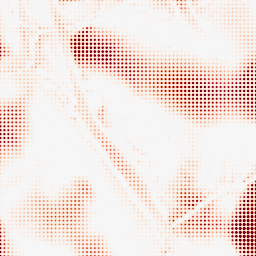
Category: morphological
Decomposition family: morphological
Decomposition parameters: operation: opening
size: 50
Upsampling method: sinc_hamming
Upsampling parameters: scale: 8
kernel_size: 4
Upsampling scale: 8